Interaction volume radius: 10 \u00c5
Interaction volume height: 10 \u00c5
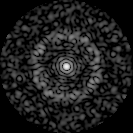
Disorder parameter: 0.8058